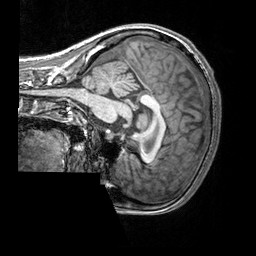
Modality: T1w
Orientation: sagittal
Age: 25
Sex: female
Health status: healthy
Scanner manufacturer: siemens
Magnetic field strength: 3 T
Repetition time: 2.3 s
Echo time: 0.00303 s